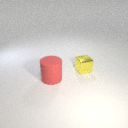
large red rubber cylinder in front of small yellow metal cube